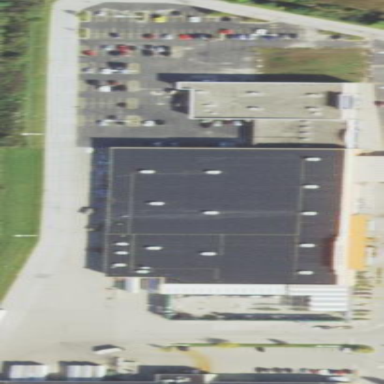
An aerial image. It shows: Parking area.